Question: I am beginner for perl developer.
i am connecting mysql by perl script .
but when i try hit some queries.
all queries are running successfully except one.
and where i use that query on mysql console it runs successfully.
'''
#!/usr/bin/perl -w
use DBI;
$dbh1 = DBI->connect('dbi:mysql:testing;host=localhost', 'root', '93C0o35A9/692fz') or die "Connection Error: $DBI::errstr
";
$dbh1->do('stop slave');
$dbh1->do('CHANGE MASTER TO MASTER_HOST=54.254.154.33, MASTER_USER=replica, MASTER_PASSWORD=aims145, MASTER_LOG_FILE=mysql-bin99, MASTER_LOG_POS=107');
$dbh1->do('start slave');
'''
first and third queries are running fine while second one is showing syntax error as follows
'''
./newmysql.pl
'''
> DBD::mysql::db do failed: You have an error in your SQL syntax; check
the manual that corresponds to your MySQL server version for the right
syntax to use near '54.183.14.179, MASTER_USER=replica,
MASTER_PASSWORD=aims145, MASTER_LOG_FILE=mys' at line 1 at
./newmysql.pl line 8.

Please help me here where i am wrong.
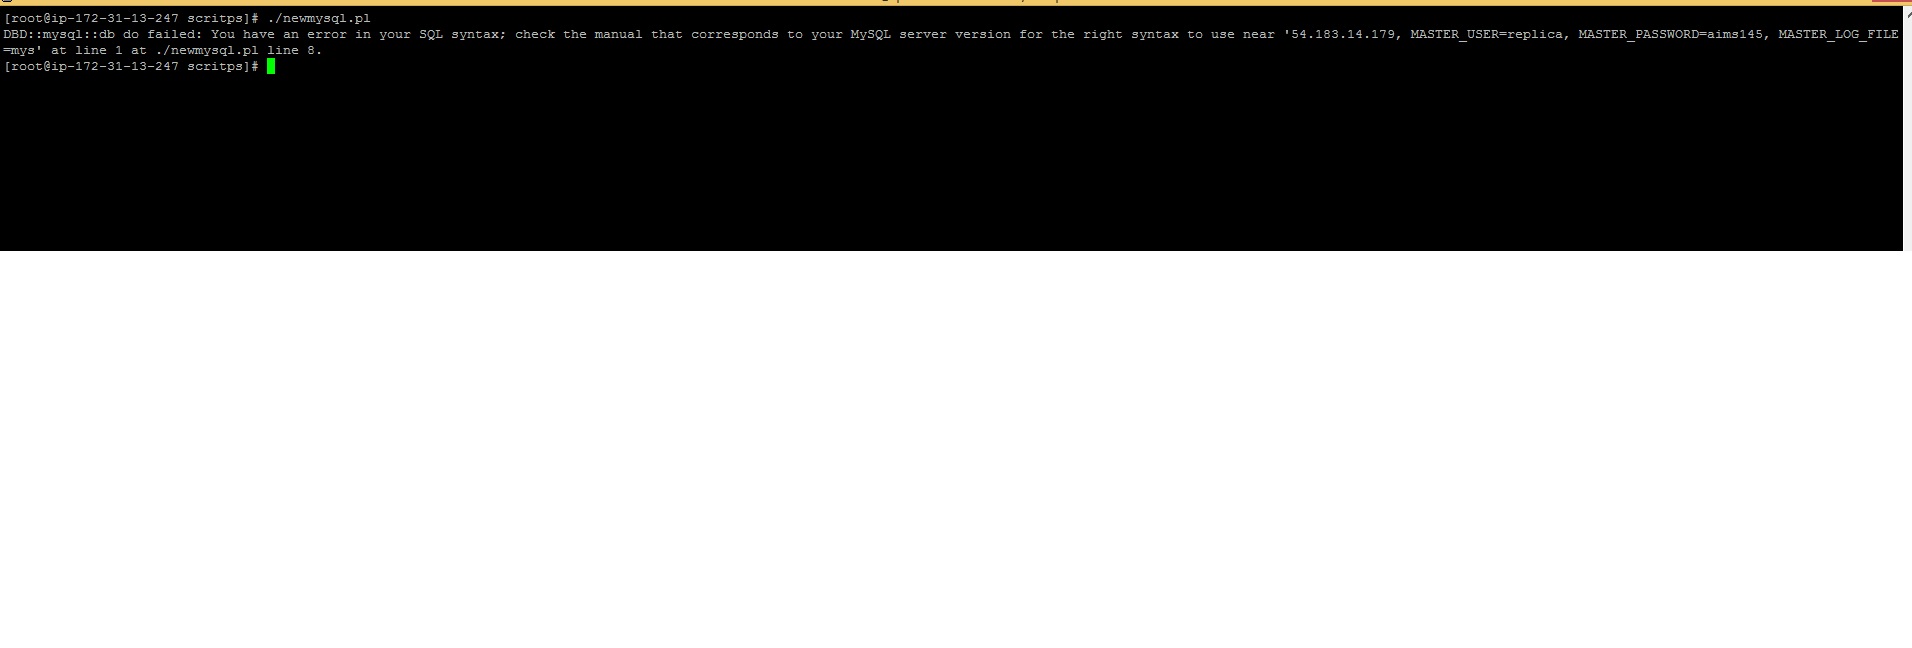
Answer: '''
$dbh1->do("CHANGE MASTER TO MASTER_HOST='54.183.14.179', MASTER_USER='replica', MASTER_PASSWORD='aims145', MASTER_LOG_FILE='$mainip[0]', MASTER_LOG_POS=$mainip[1] ");
'''